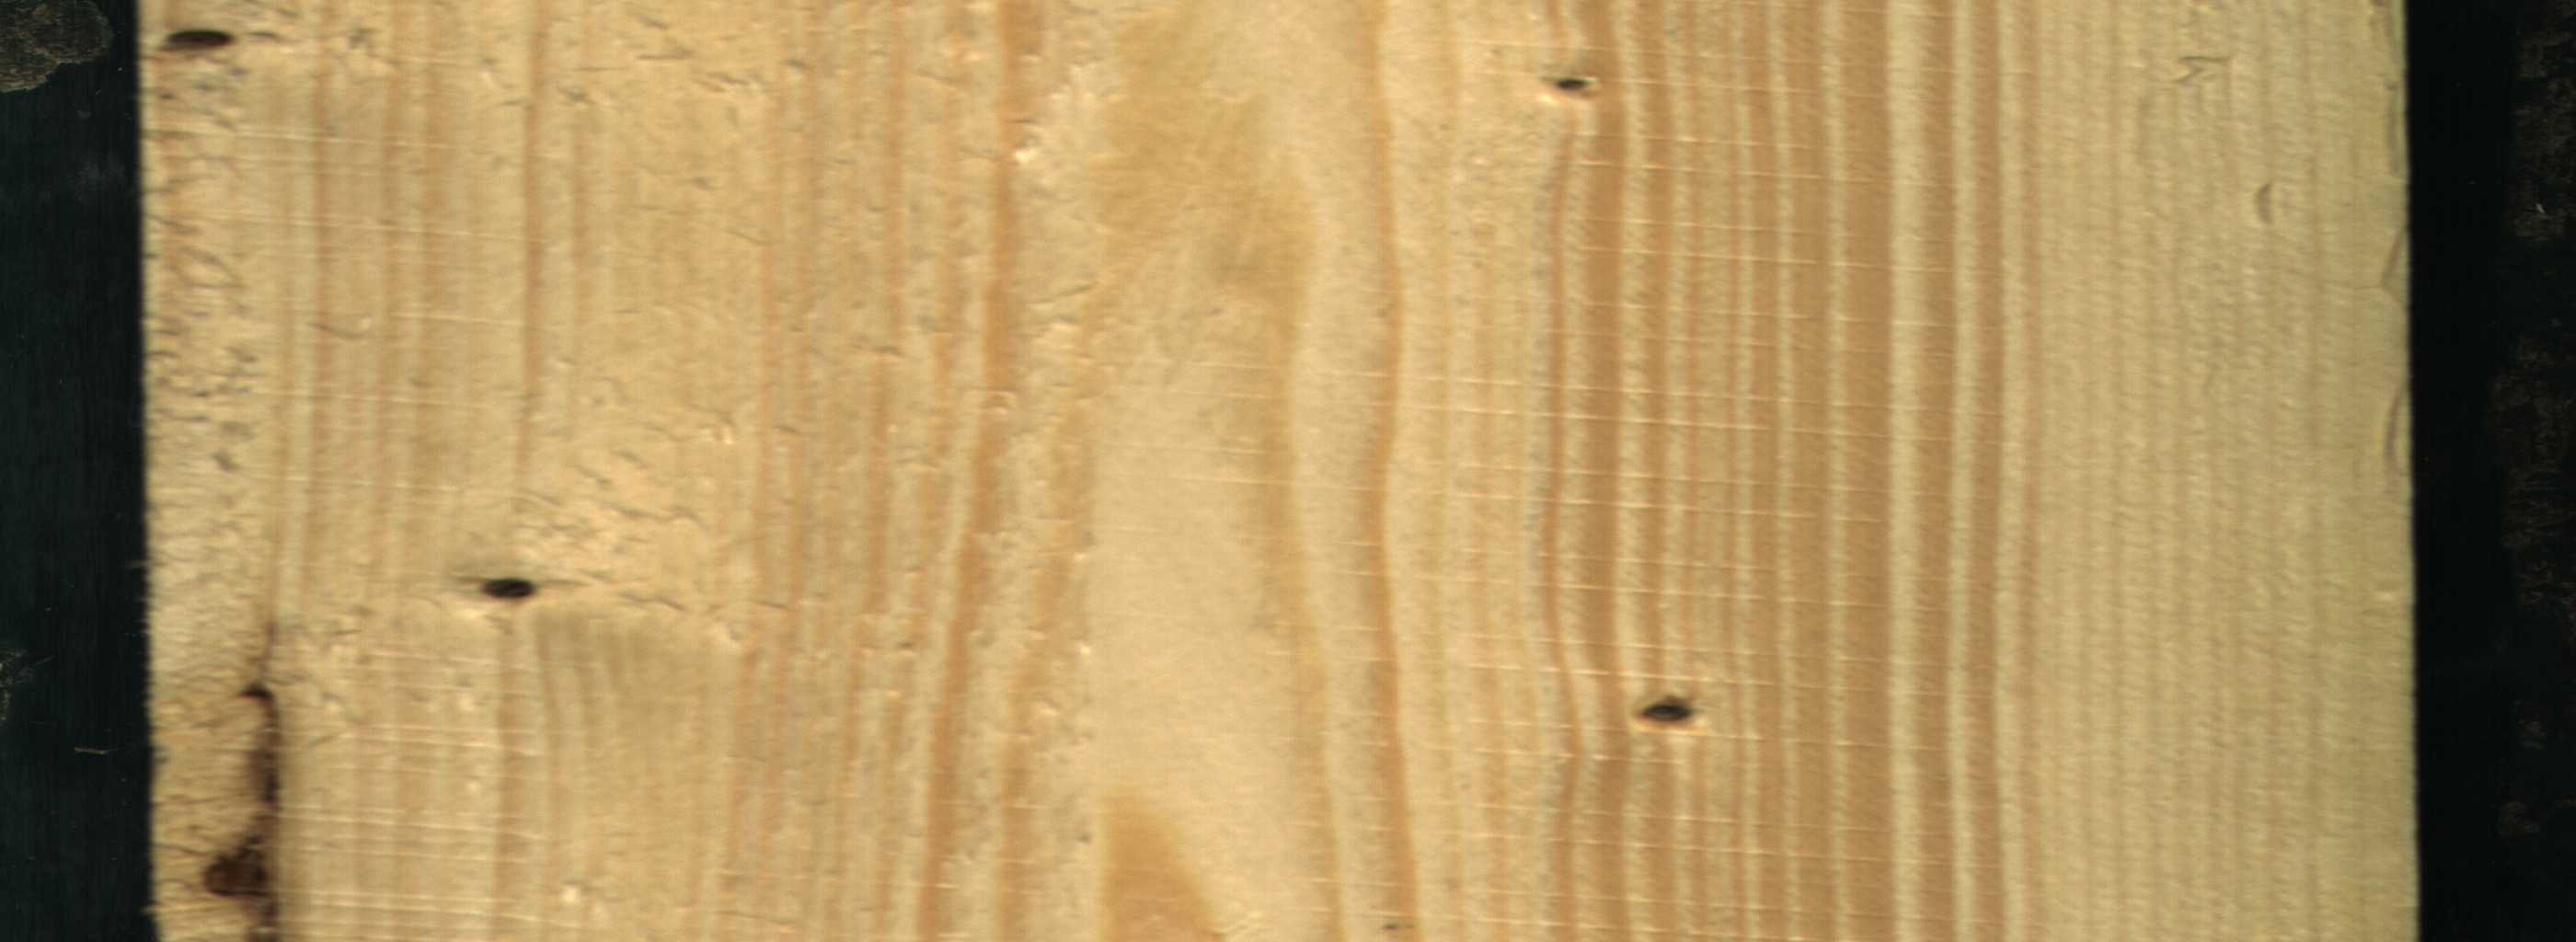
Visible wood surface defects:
resin
Dead_Knot
Dead_Knot
Dead_Knot